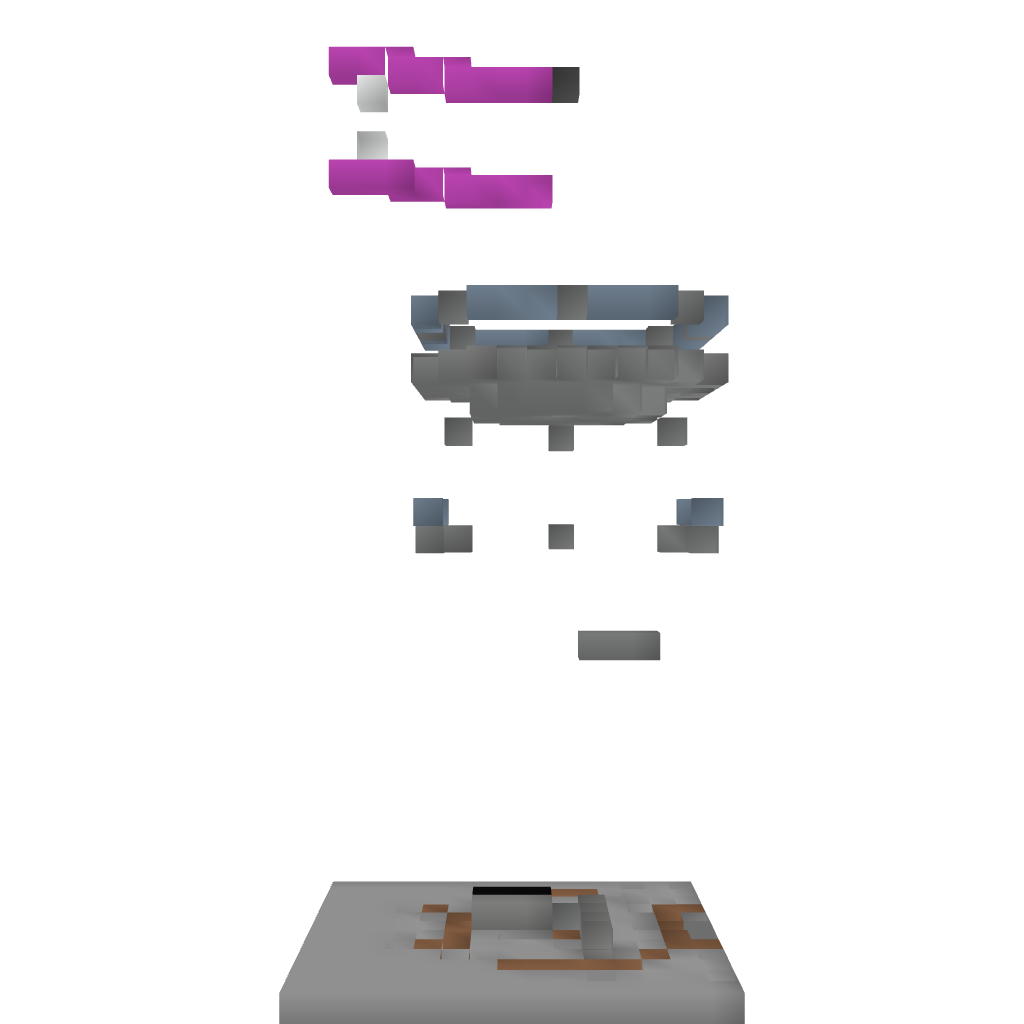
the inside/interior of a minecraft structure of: Fort Tower